Question: Instead of a 'POST' request, somehow 'GET' is being triggered.
Secondly, the ajax call is not being called.
I have done this a hundred times, but everything I tried seem to do nothing. This could be some my fault somehow, but please help. If you need anything more please ask. Regards
'''
$(document).ready(function(){
console.log("bro");
$("#login").click(function () {
console.log("hi");
var name = $('#uname').val();
var password = $('#password').val();
console.log(name);
console.log(password);
$.ajax({
url:"login-check.php",
data: {name:name, password:password},
dataType:"text",
method:"POST",
success:function(data){
if(data === "1" || data === "2"){
alert(data);
console.log("hello");
window.open('index.php','_self');
}
else{
}
}
});
});
});
'''
HTML:
'''
<!-- Form Code -->
<div class = "container">
<h2 style="text-align:center;">Please Fill the form to Sign up</h2>
<form class="form-horizontal">
<div class="form-group">
<label class="control-label col-sm-2" for="name">Username:</label>
<div class="col-sm-10">
<input type = "username" class = "form-control" name = "uname" id = "uname" placeholder = "username" required autofocus>
</div>
</div>
<div class="form-group">
<label class="control-label col-sm-2" for="pwd">Password:</label>
<div class="col-sm-10">
<input type = "password" class = "form-control" name = "password" id = "password" placeholder = "password" required>
</div>
</div>
<div class="form-group">
<div class="col-sm-offset-2 col-sm-10">
<button class="btn btn-primary" name = "login" id="login">Sign In</button>
</div>
</div>
</form>
Click here to clean <a href = "logout.php" tite = "Logout">Session.
</div>
'''
<URL>

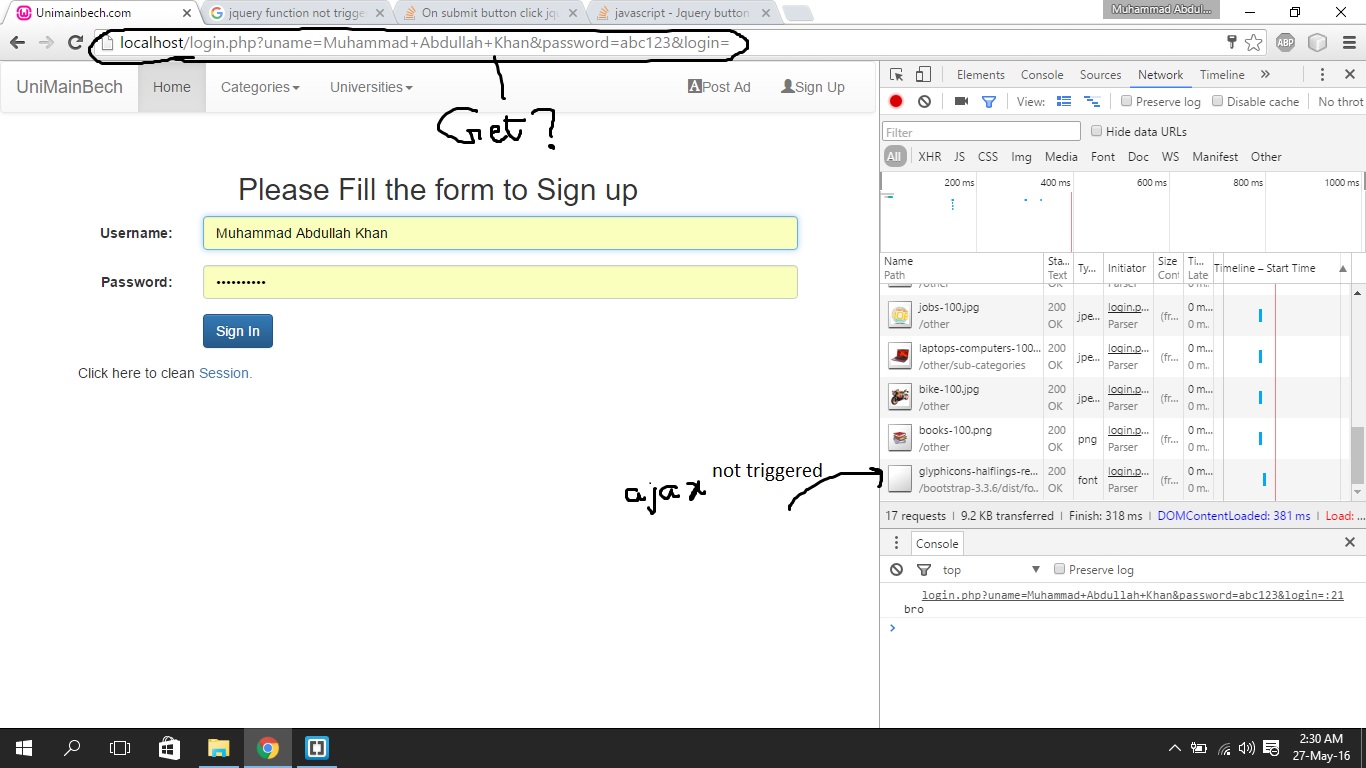
Answer: Because your button is inside the 'form' tag and it does not have a 'type' attribute, it is acting as a submit button and submitting the form before the ajax is called (default form method is GET by the way)
Details:
- 'method''GET'- 'button''form''type''type="submit"'- 'html'
### To correct this there are 3 options:
1. explicitly declare type="button" on the button (this is what I would do)
2. call e.preventDefault at the top of your click handler to cancel the default behaviour of submitting the actual form
3. move the button outside of the form tag (you say you tried this without success, but it does work see this jsFiddle so I imagine you didnt move it quite far enough)
### Additonally:
As Terry mentions in the comments, you should also explicitly set the 'action' and 'method' attributes on your form like:
'''
<form action="login-check.php" method="post" class="form-horizontal">
'''
This will ensure that the login works even if the user has javascript disabled and is good practice in general.